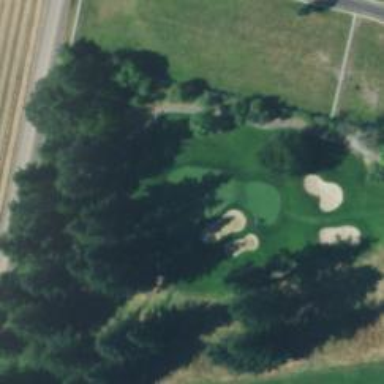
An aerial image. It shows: View of golf hole.